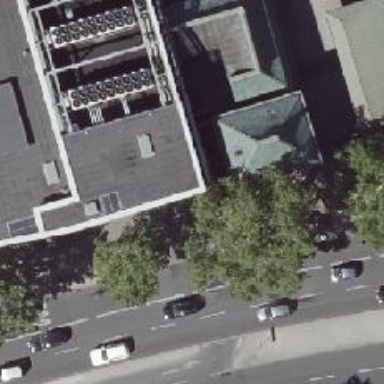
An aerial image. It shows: Multi-storey parking facility.